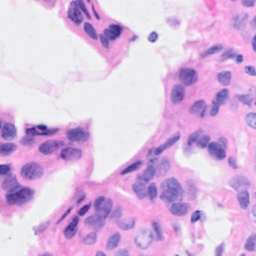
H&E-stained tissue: Breast